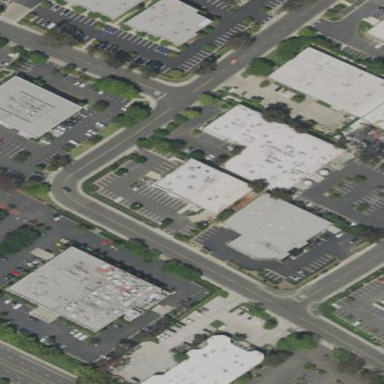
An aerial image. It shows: Commercial area.